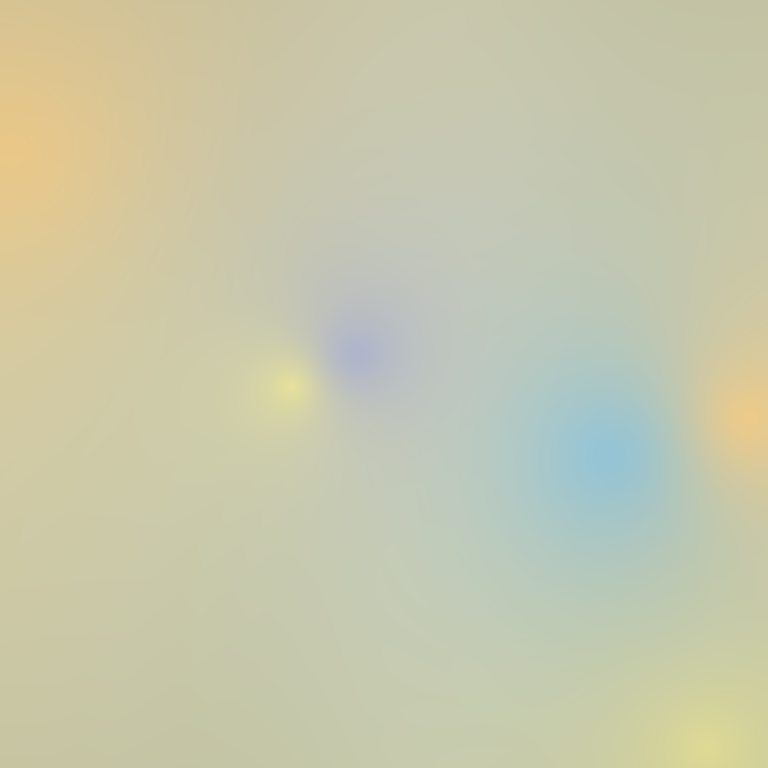
Abstract light effect, smooth gradient from soft yellow to gentle blue, calm atmosphere, diffuse glow, no room, no furniture, no objects.